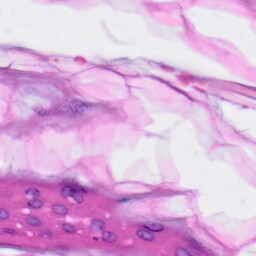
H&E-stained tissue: Skin